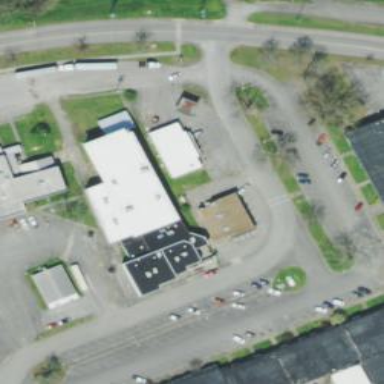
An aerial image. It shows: Convenience shop.